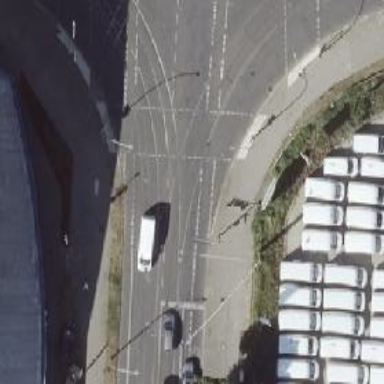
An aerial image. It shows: Tram crossing on the railway.